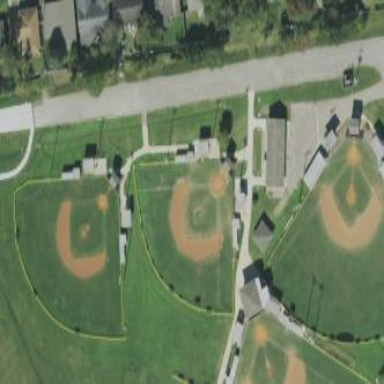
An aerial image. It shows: Baseball pitch for leisure land.